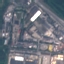
Land use / land cover class: Industrial